Question: How can I check if 2 segments intersect?
I've the following data:
'''
Segment1 [ {x1,y1}, {x2,y2} ]
Segment2 [ {x1,y1}, {x2,y2} ]
'''
I need to write a small algorithm in Python to detect if the 2 lines are intersecting.

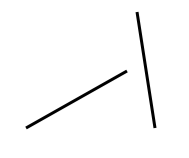
Answer: The equation of a line is:
'''
f(x) = A*x + b = y
'''
For a segment, it is exactly the same, except that x is included on an interval I.
If you have two segments, defined as follow:
'''
Segment1 = {(X1, Y1), (X2, Y2)}
Segment2 = {(X3, Y3), (X4, Y4)}
'''
The abcisse Xa of the potential point of intersection (Xa,Ya) must be contained in both interval I1 and I2, defined as follow :
'''
I1 = [min(X1,X2), max(X1,X2)]
I2 = [min(X3,X4), max(X3,X4)]
'''
And we could say that Xa is included into :
'''
Ia = [max( min(X1,X2), min(X3,X4) ),
min( max(X1,X2), max(X3,X4) )]
'''
Now, we need to check that this interval Ia exists :
'''
if (max(X1,X2) < min(X3,X4)):
return False # There is no mutual abcisses
'''
So, we have two line formula, and a mutual interval. Your line formulas are:
'''
f1(x) = A1*x + b1 = y
f2(x) = A2*x + b2 = y
'''
As we got two points by segment, we are able to determine A1, A2, b1 and b2:
'''
A1 = (Y1-Y2)/(X1-X2) # Pay attention to not dividing by zero
A2 = (Y3-Y4)/(X3-X4) # Pay attention to not dividing by zero
b1 = Y1-A1*X1 = Y2-A1*X2
b2 = Y3-A2*X3 = Y4-A2*X4
'''
If the segments are parallel, then A1 == A2 :
'''
if (A1 == A2):
return False # Parallel segments
'''
A point (Xa,Ya) standing on both line must verify both formulas f1 and f2:
'''
Ya = A1 * Xa + b1
Ya = A2 * Xa + b2
A1 * Xa + b1 = A2 * Xa + b2
Xa = (b2 - b1) / (A1 - A2) # Once again, pay attention to not dividing by zero
'''
The last thing to do is check that Xa is included into Ia:
'''
if ( (Xa < max( min(X1,X2), min(X3,X4) )) or
(Xa > min( max(X1,X2), max(X3,X4) )) ):
return False # intersection is out of bound
else:
return True
'''
In addition to this, you may check at startup that two of the four provided points are not equals to avoid all that testing.